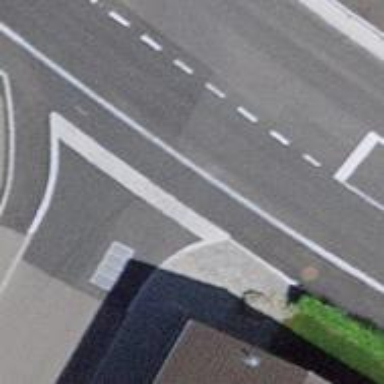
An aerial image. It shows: Unmarked crossing on the road.